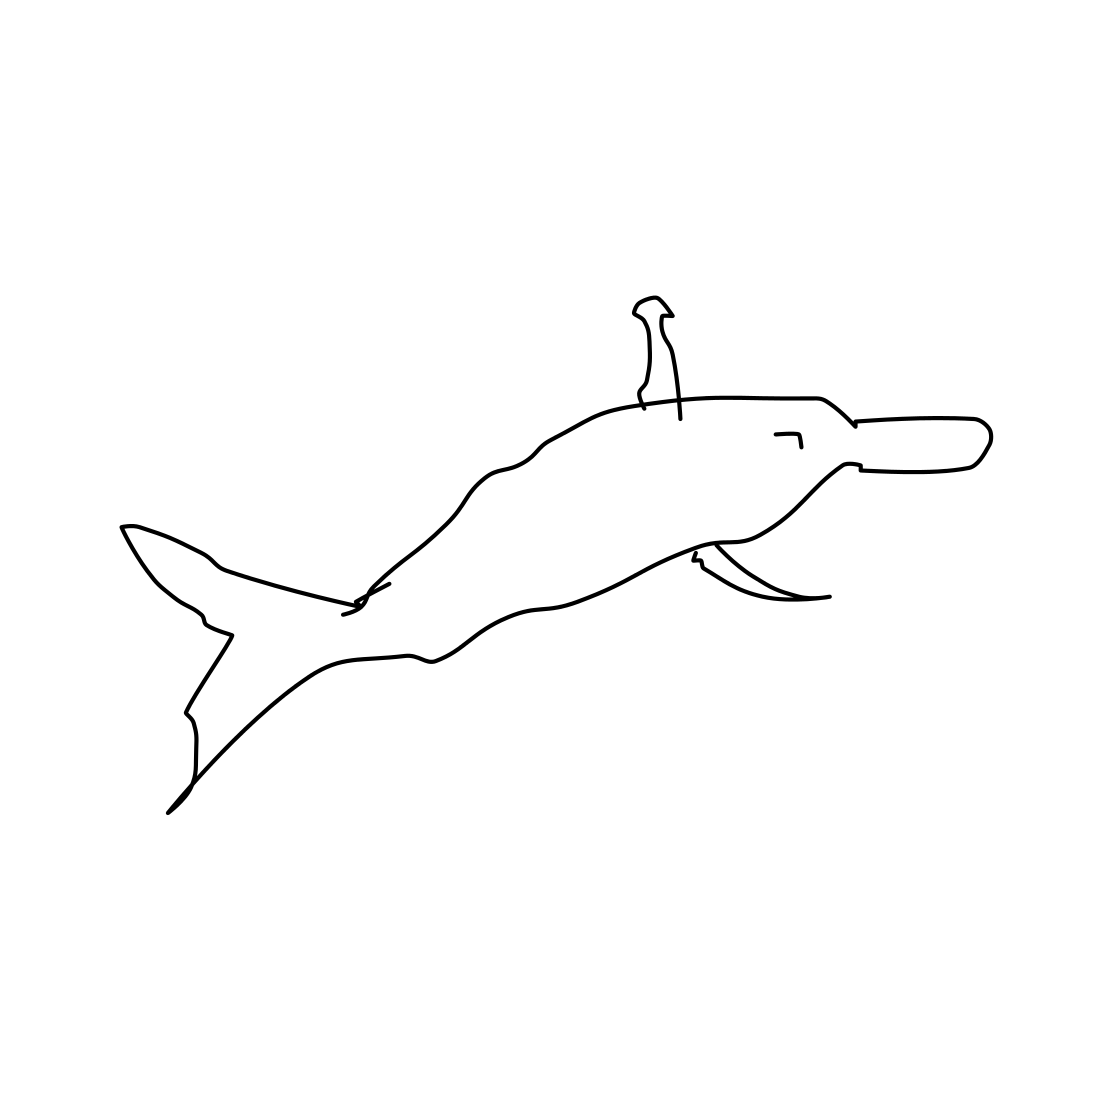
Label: dolphin